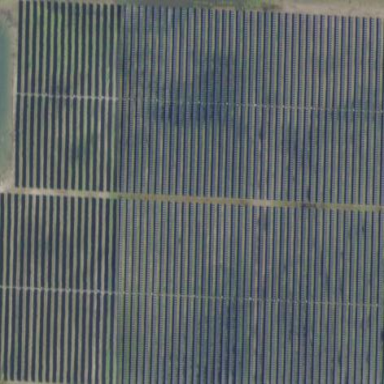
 consisting of solar photovoltaic panels."